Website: bh-photo
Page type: address-validator
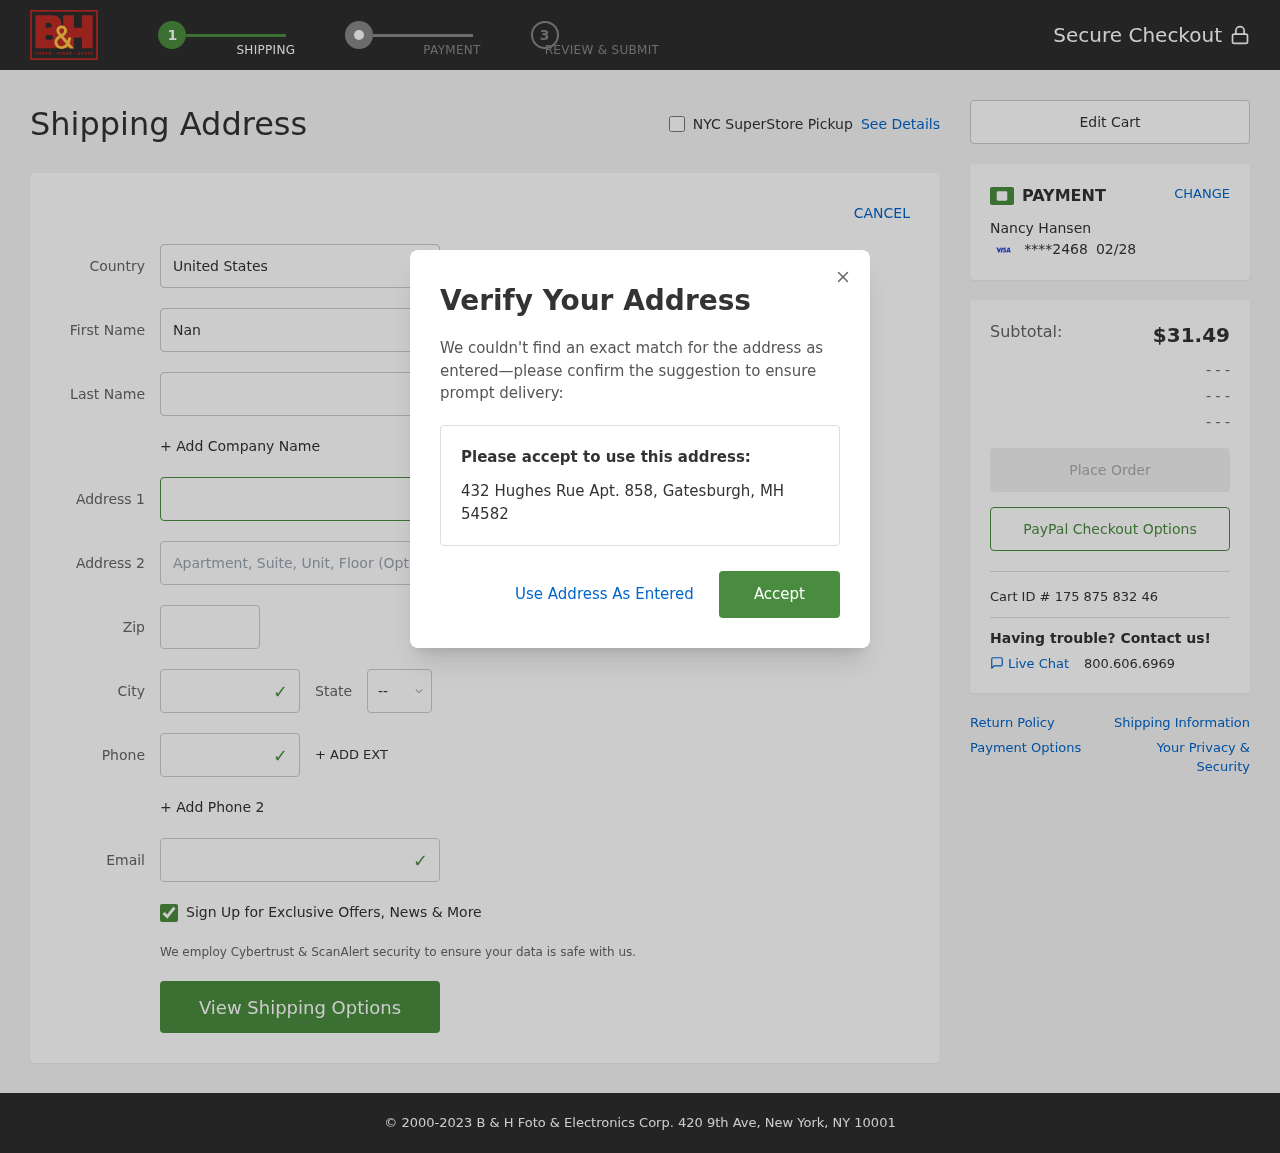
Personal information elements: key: PII_CARD_EXPIRY
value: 02/28
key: PII_CARD_LAST4
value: ****2468
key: PII_CITY
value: Gatesburgh
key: PII_COUNTRY
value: United States
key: PII_EMAIL
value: nhansen@hotmail.com
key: PII_FIRSTNAME
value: Nancy
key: PII_FULLNAME
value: Nancy Hansen
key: PII_LASTNAME
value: Hansen
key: PII_PHONE
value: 5705213396
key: PII_POSTCODE
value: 54582
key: PII_STATE_ABBR
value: MH
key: PII_STREET
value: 432 Hughes Rue Apt. 858
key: PII_STREET2
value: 714 Rosario Knolls Suite 317
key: PII_CITY_STATE_ZIP
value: Gatesburgh, MH 54582
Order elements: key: ORDER_SUBTOTAL
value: $31.49
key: ORDER_ID
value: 175 875 832 46